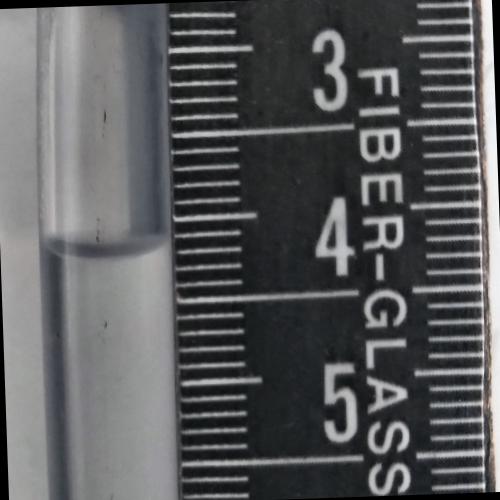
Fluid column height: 4.2 cm